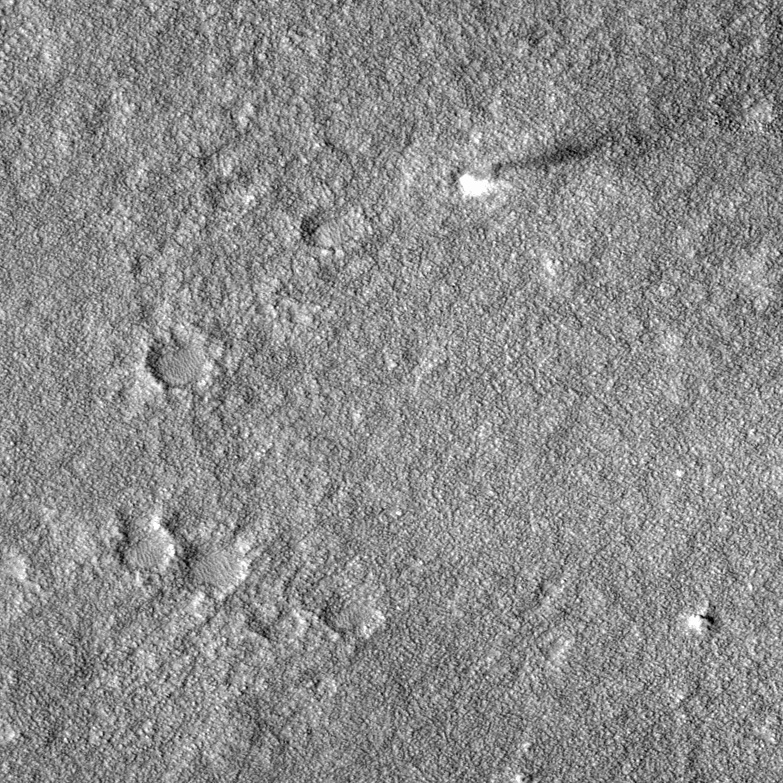
Label: dustdevil